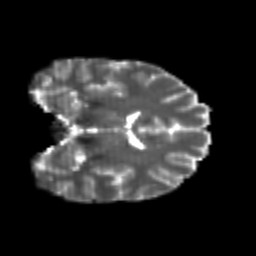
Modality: T2w
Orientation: coronal
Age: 23
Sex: male
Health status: healthy
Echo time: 0.074 s